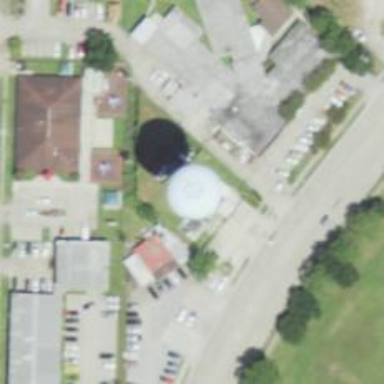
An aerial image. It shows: Water tower that is man-made.